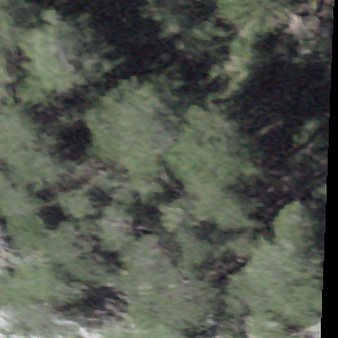
Label: other